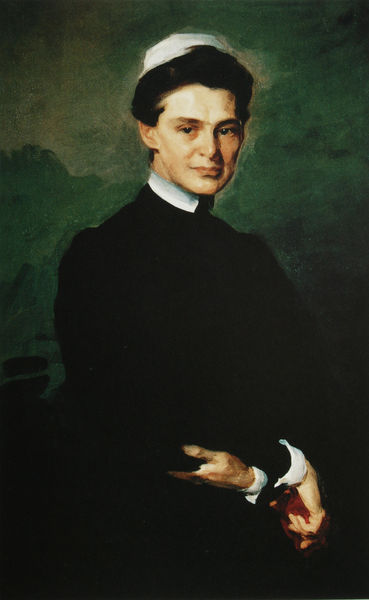
Titel: M. Adelaide Nutting
Künstler: Cecilia Beaux
Standort: Baltimore (Maryland)
Institution: John Hopkins Hospital
Schlagwörter: dunkel, gemälde, gewitter, hand, himmel, mann, schatten, weiß, wolken, grün, frau, hintergrund, hut, kleid, licht, mund, nase, ohr, schwarz, blick, dame, rot, haube, alt, kappe, mütze, arm, arme, augen, gesicht, kragen, ärmel, bildnis, hände, portrait, porträt, sonne, haare, mantel, person, lippe, lippen, locken, ohren, scheitel, kopfbedeckung, lächeln, magd, wetter, gefaltet, ernst, streng, uniform, nonne, stehkragen, schwester, tracht, ordensschwester, hochgeschlossen, bestimmt, krankenschwester, personm